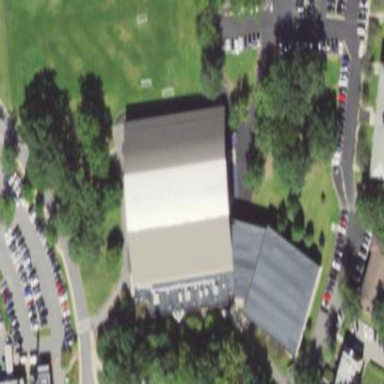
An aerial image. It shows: Sports center building.